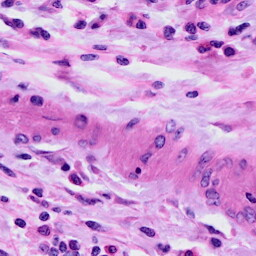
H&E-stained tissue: Cervix